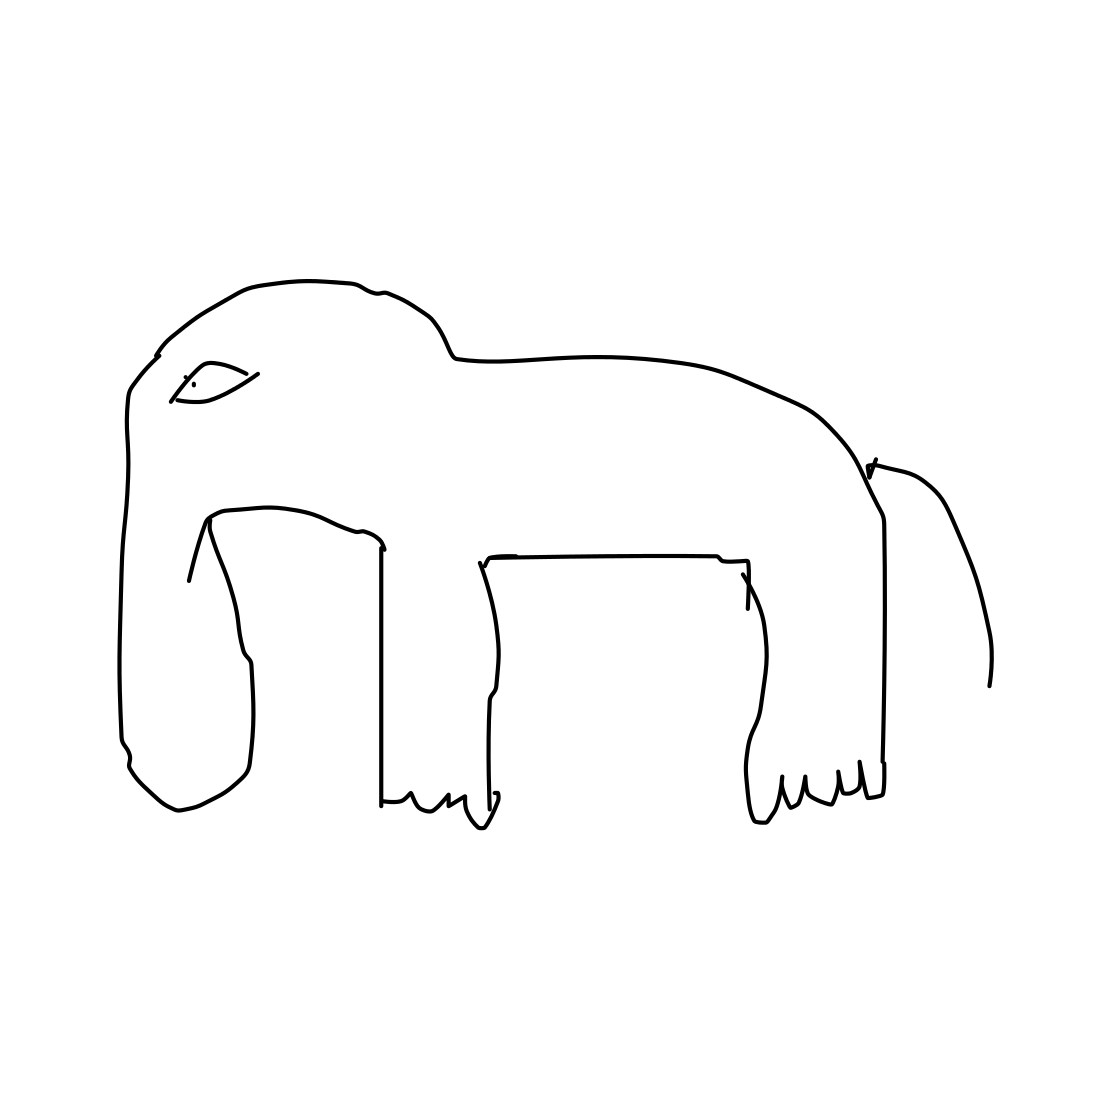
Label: elephant